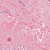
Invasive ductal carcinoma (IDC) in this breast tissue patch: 0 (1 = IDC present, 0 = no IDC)